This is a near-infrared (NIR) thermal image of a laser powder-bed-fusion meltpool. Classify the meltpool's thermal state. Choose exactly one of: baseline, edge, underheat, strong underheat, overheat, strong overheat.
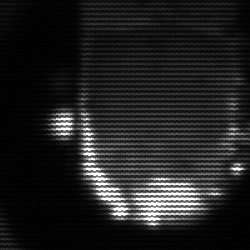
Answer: baseline